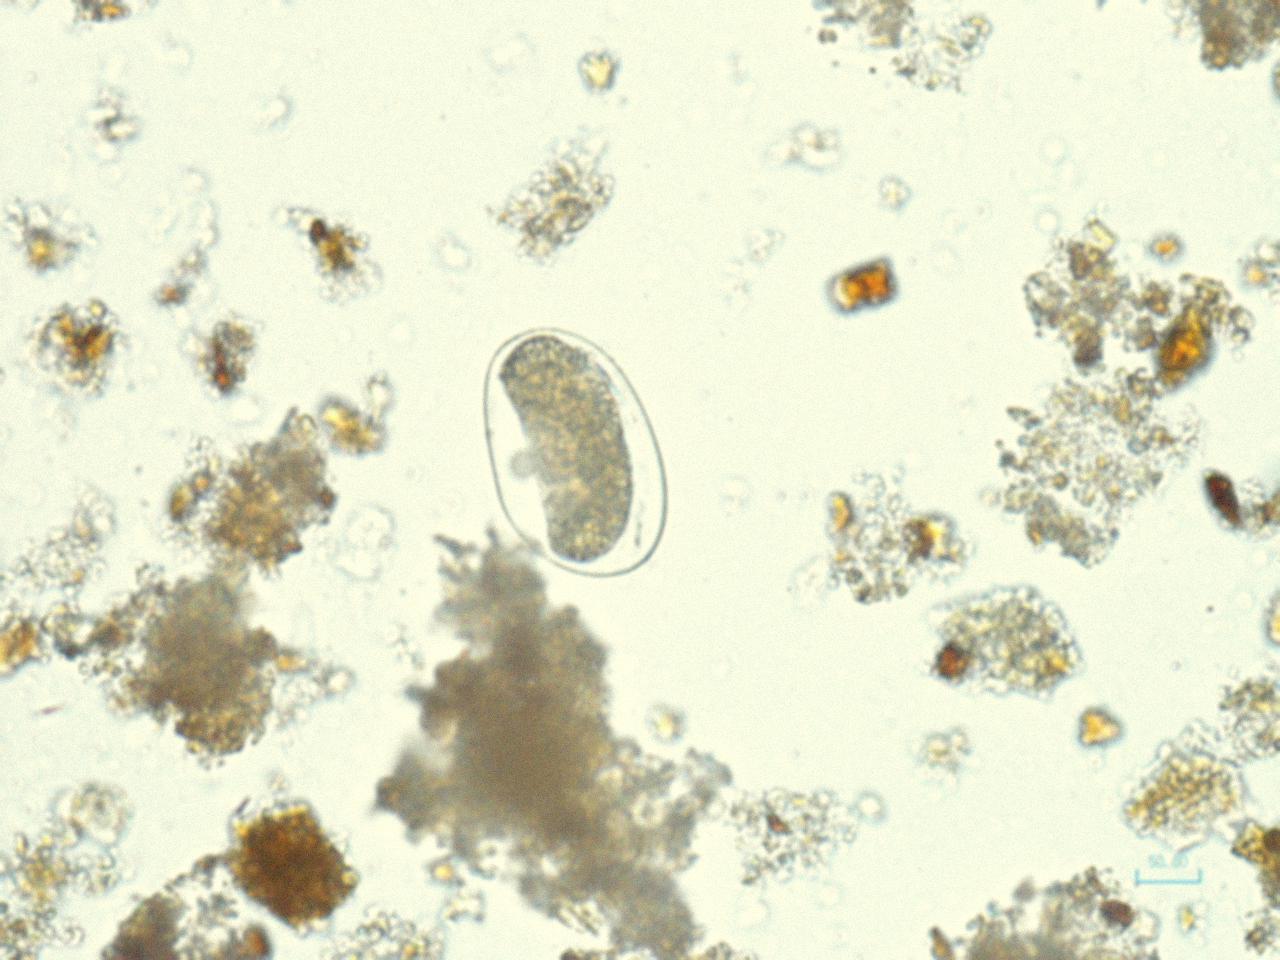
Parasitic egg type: Hookworm egg